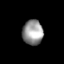
Tissue: lung
Cell type: T cells
Senescence score: 0.2238
Nuclear area (px): 502
Mean DAPI intensity: 150.357